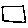
Label: square